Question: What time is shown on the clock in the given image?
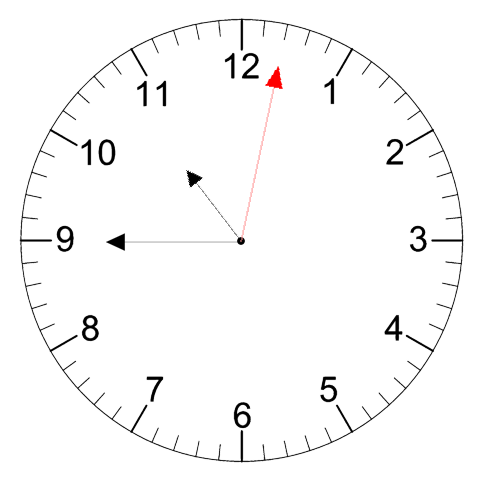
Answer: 10:45:02